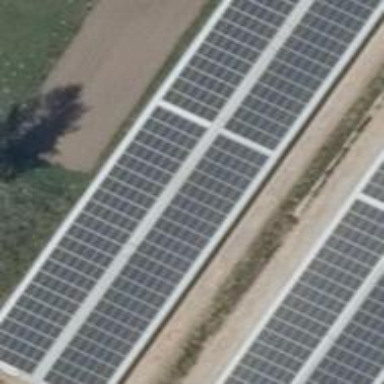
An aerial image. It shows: Solar power generator using photovoltaic method with solar photovoltaic panel types.